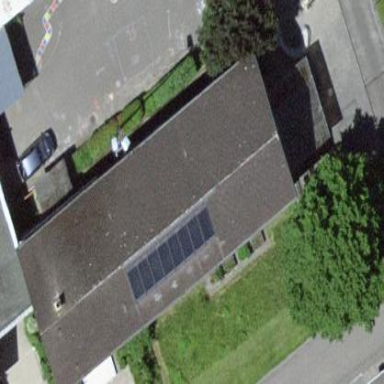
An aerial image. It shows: School building.